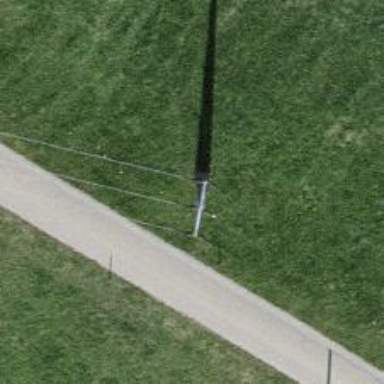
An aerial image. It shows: Power line in the image.